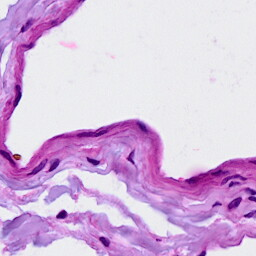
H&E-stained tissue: Breast